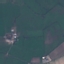
Land use / land cover: Pasture